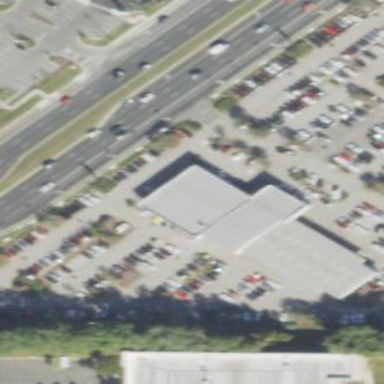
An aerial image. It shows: Retail building housing car shop.